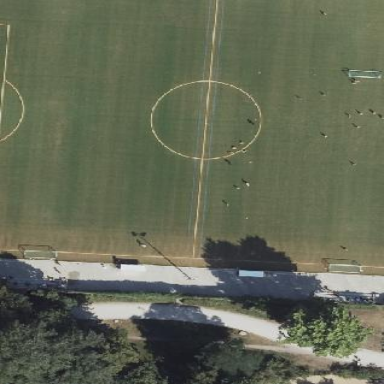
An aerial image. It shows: Soccer pitch with artificial turf designed for leisure and sports activities.